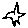
Label: star